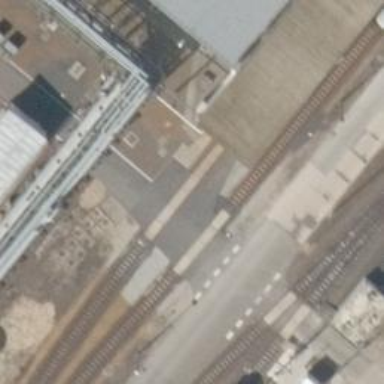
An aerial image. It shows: Level crossing along the railway.